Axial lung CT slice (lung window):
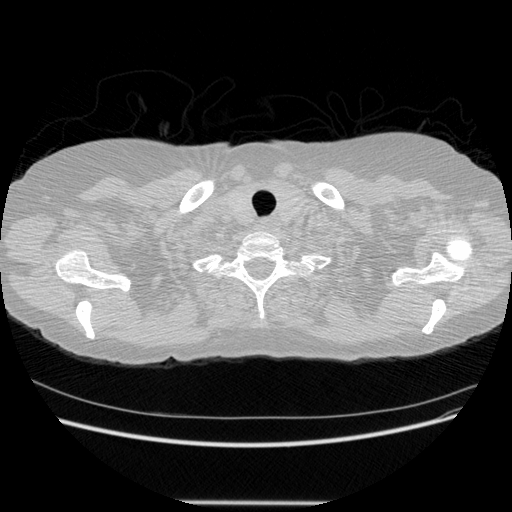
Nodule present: no